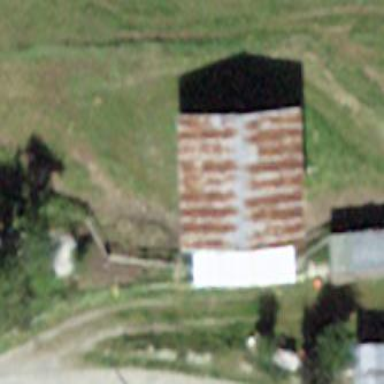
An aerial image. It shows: Farm auxiliary building.